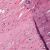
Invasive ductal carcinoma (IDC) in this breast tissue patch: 1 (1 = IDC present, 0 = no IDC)